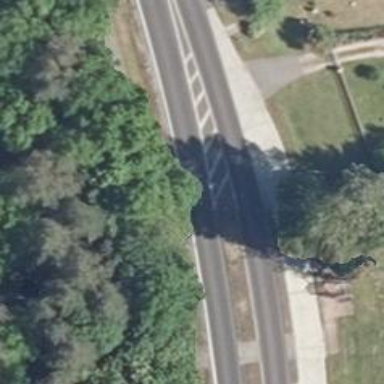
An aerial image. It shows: Traffic calming island.